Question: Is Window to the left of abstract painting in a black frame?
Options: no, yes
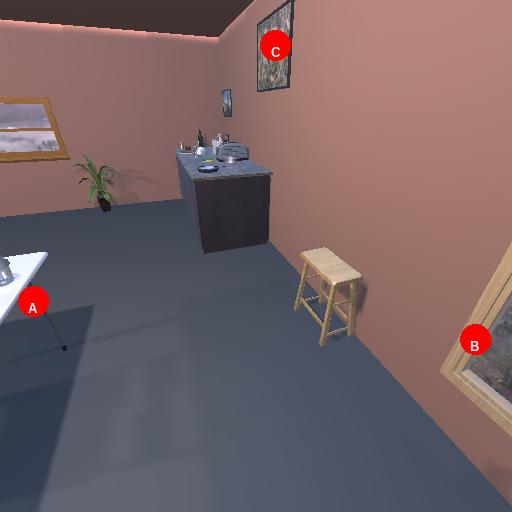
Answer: no